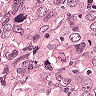
Metastatic tissue present: yes